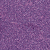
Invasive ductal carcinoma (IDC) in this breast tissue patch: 1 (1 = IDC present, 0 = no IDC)